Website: home-depot
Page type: billing-address
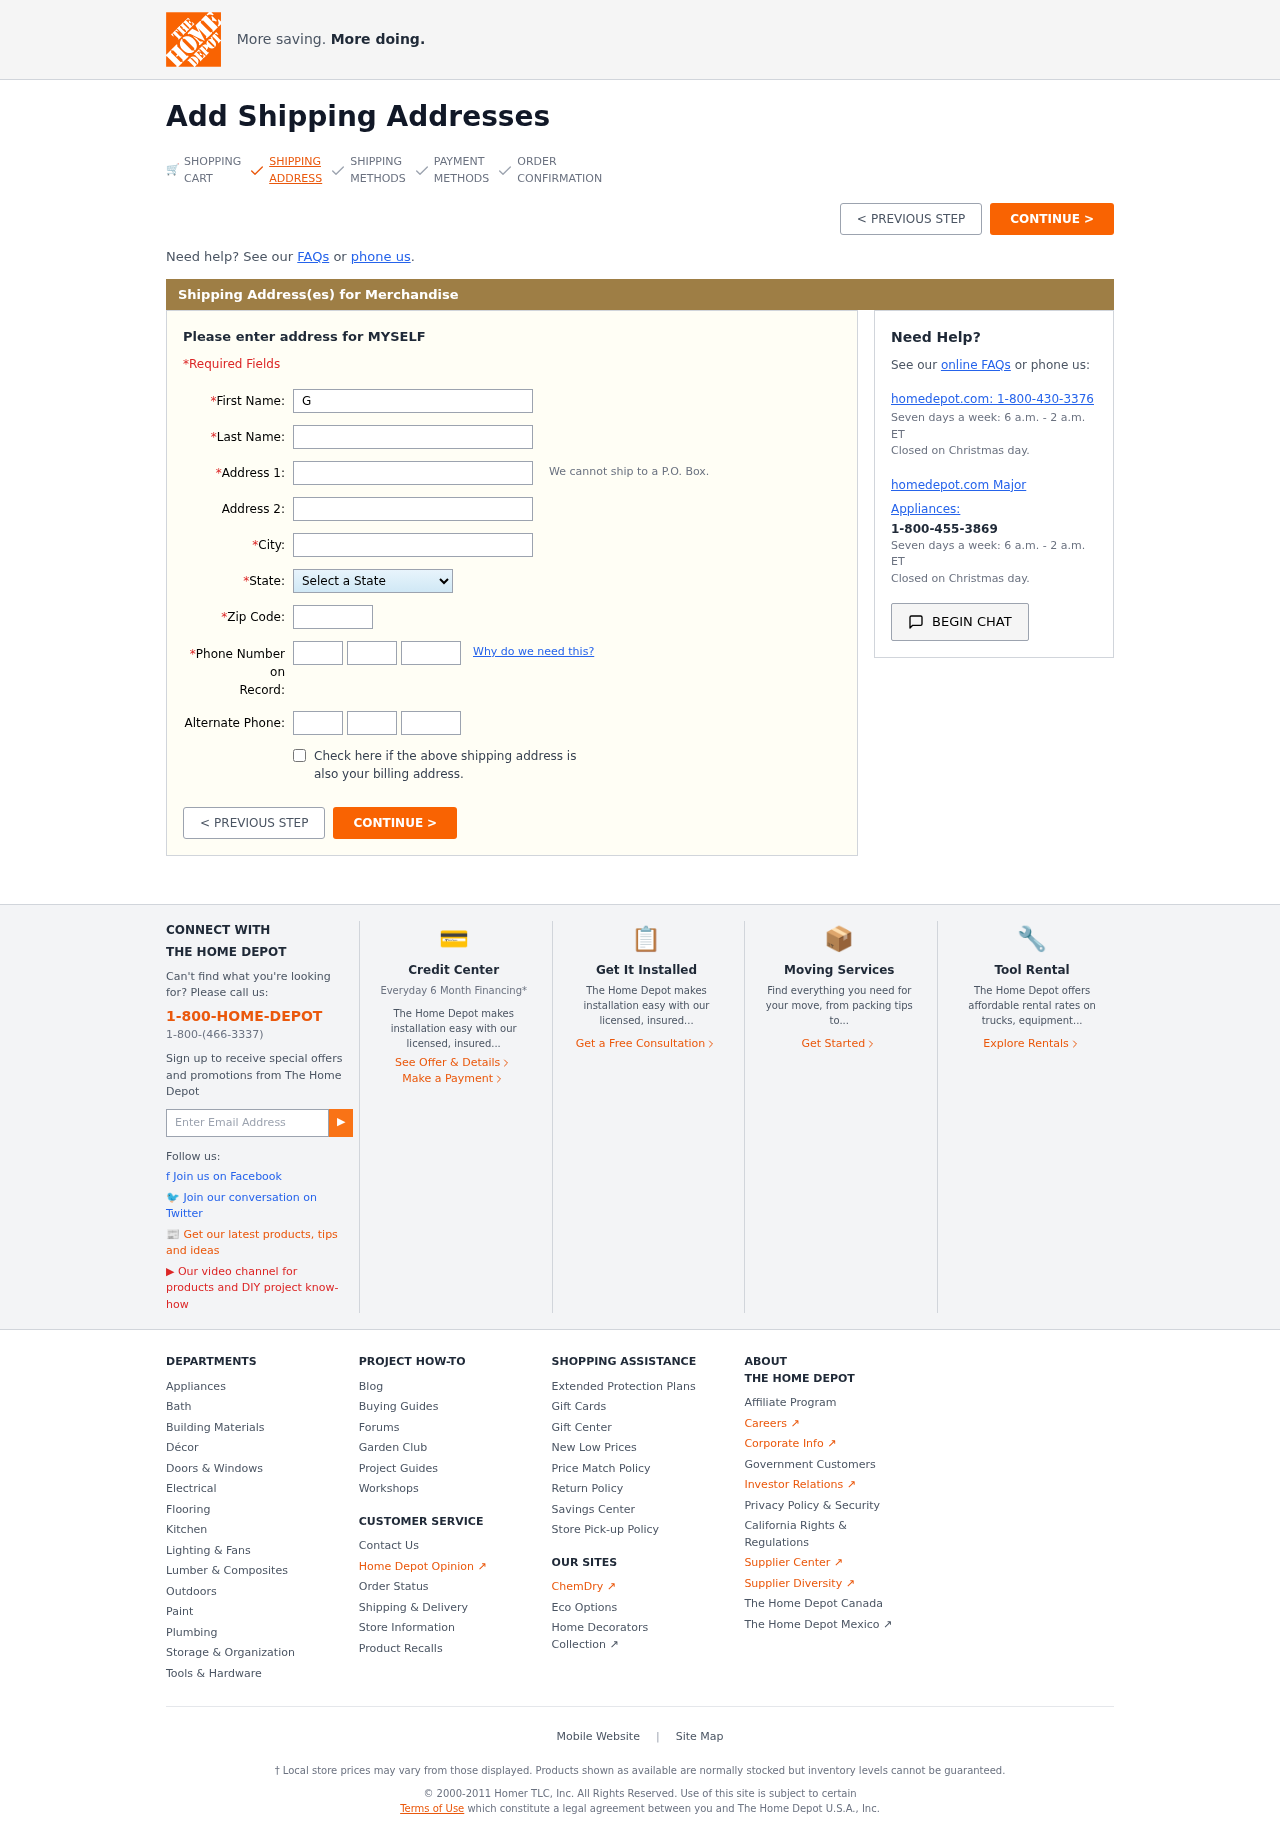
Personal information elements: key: PII_STATE
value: Missouri
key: PII_FIRSTNAME
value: Gabriel
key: PII_LASTNAME
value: Keith
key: PII_STREET
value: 8028 Timothy Cliffs Suite 907
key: PII_CITY
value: Nancyberg
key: PII_POSTCODE
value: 11974
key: PII_PHONE_AREA
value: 551
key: PII_PHONE_PREFIX
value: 785
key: PII_PHONE_LINE
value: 2287
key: PII_PHONE_ALT_AREA
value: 722
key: PII_PHONE_ALT_PREFIX
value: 909
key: PII_PHONE_ALT_LINE
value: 7688